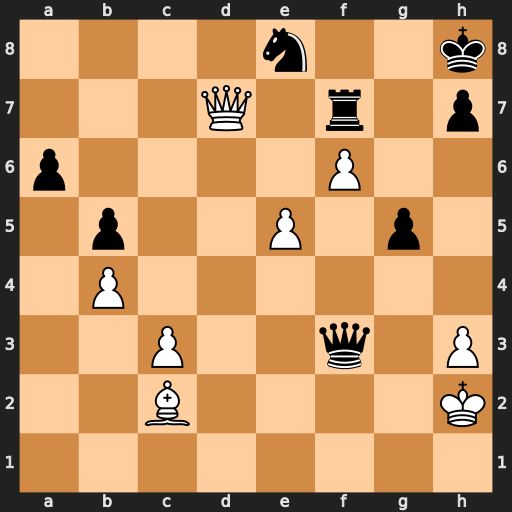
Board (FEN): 4n2k/3Q1r1p/p4P2/1p2P1p1/1P6/2P2q1P/2B4K/8
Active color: w
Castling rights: -
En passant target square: -
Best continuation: Qxe8+ Rf8 Qxf8#